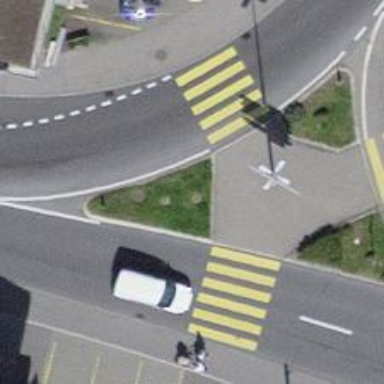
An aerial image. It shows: Kerb barrier.